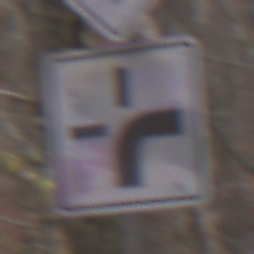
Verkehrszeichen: VerlaufVorfahrtsstrasse3
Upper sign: Vorfahrtsstrasse
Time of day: Midday
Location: Outdoor (Nature)
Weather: Overcast
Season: Autumn
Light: Natural